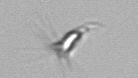
Label: Calciopappus